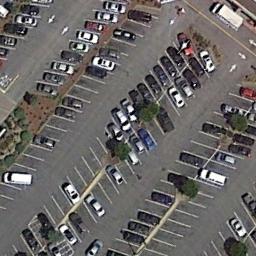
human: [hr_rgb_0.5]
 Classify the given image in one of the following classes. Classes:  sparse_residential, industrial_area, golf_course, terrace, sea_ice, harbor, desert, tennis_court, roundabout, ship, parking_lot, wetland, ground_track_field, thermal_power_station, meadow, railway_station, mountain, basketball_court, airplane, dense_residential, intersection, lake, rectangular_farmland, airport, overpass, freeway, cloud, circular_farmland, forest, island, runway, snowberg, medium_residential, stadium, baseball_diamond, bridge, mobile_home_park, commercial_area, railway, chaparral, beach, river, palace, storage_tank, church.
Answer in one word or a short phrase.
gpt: parking_lot